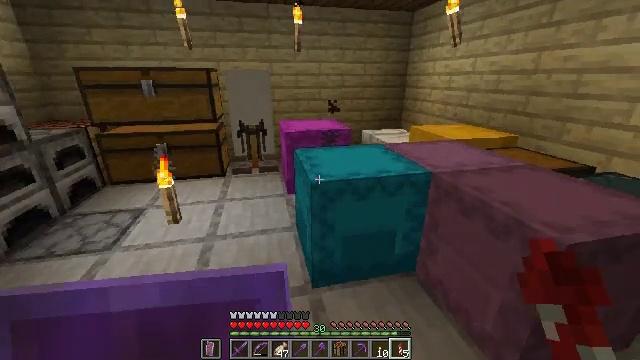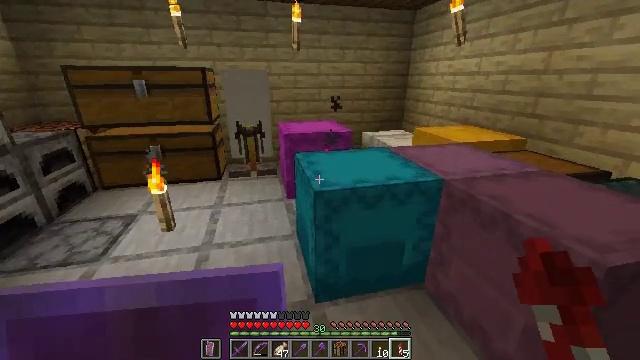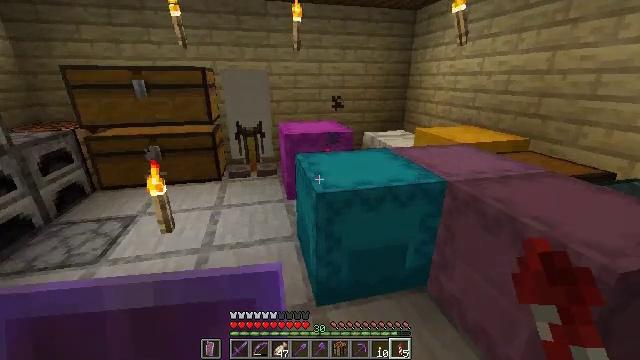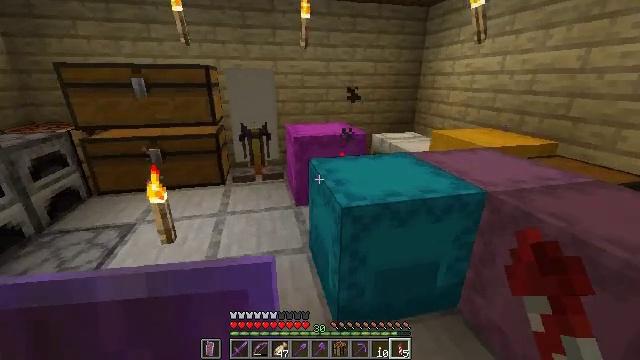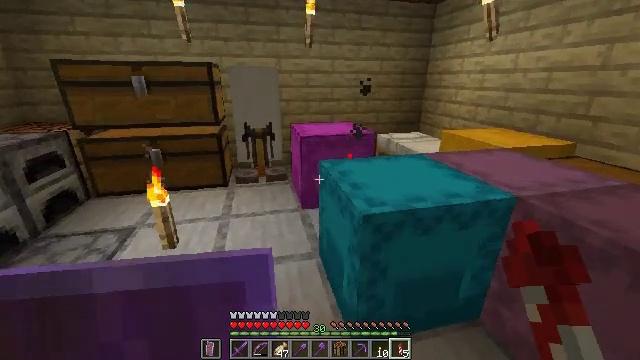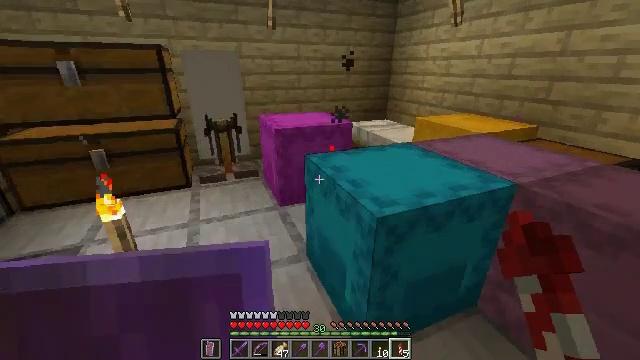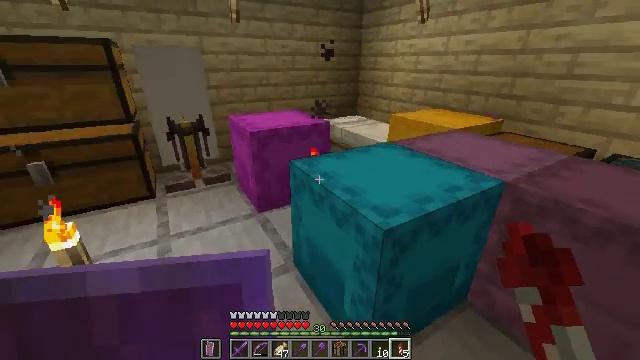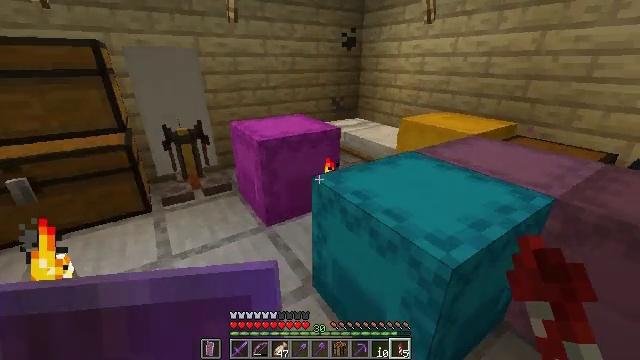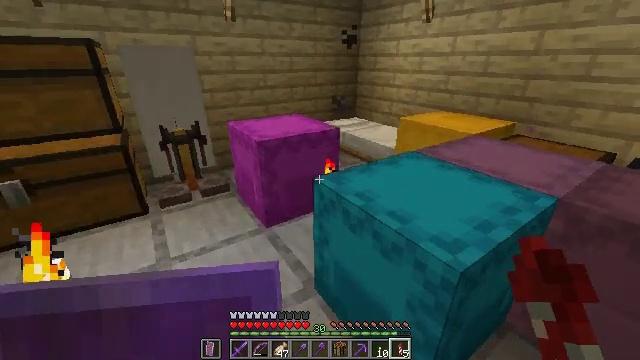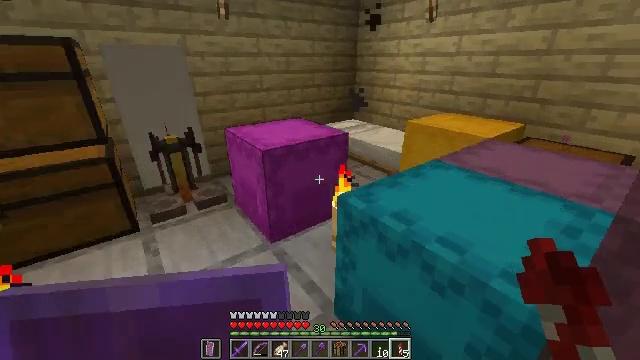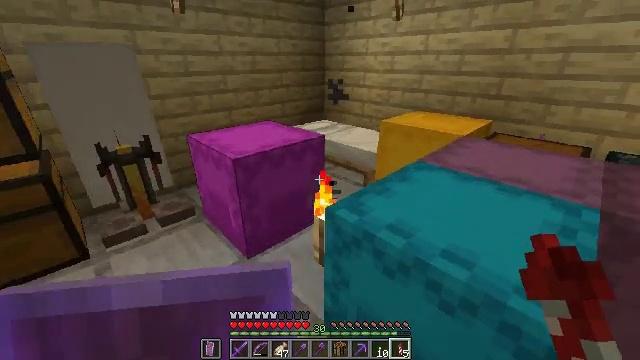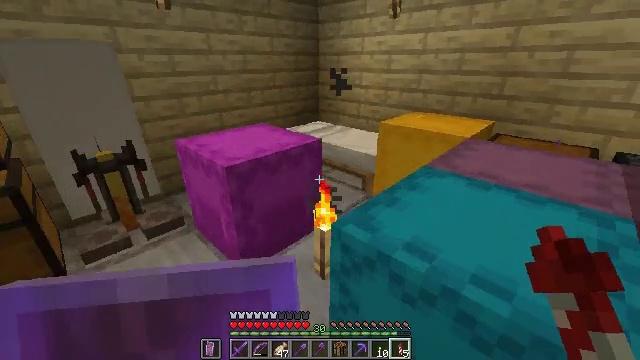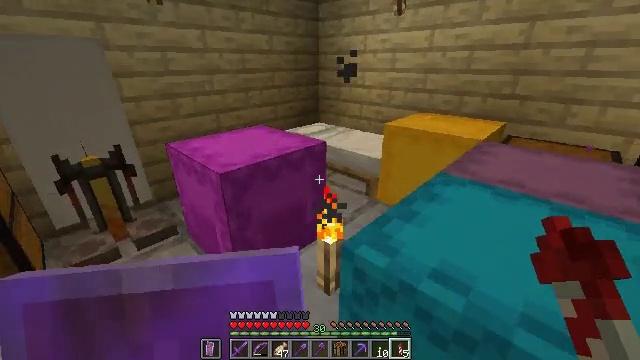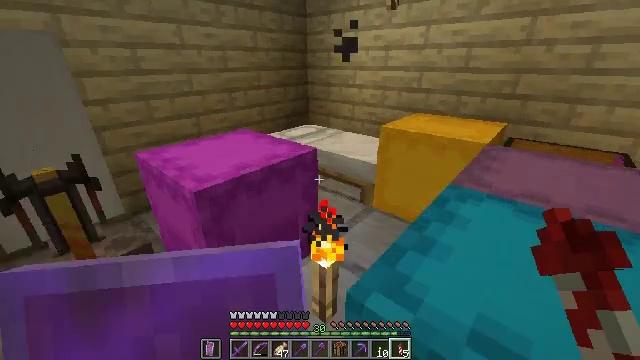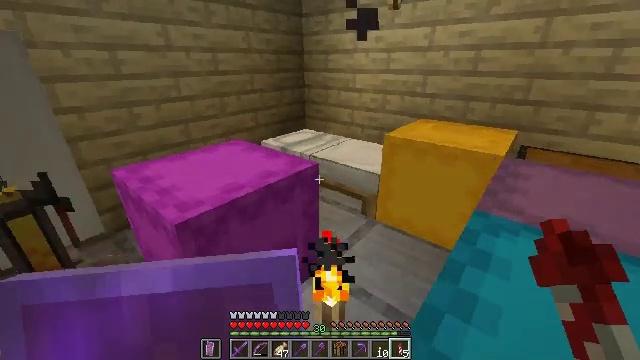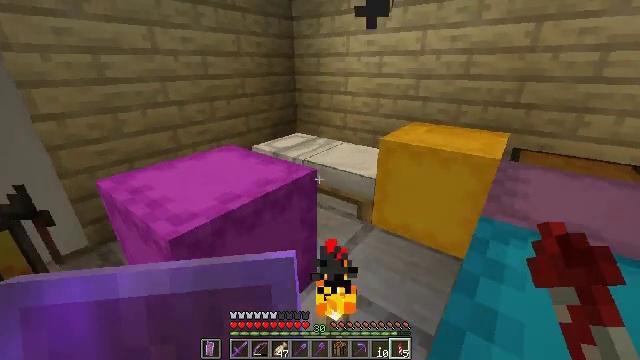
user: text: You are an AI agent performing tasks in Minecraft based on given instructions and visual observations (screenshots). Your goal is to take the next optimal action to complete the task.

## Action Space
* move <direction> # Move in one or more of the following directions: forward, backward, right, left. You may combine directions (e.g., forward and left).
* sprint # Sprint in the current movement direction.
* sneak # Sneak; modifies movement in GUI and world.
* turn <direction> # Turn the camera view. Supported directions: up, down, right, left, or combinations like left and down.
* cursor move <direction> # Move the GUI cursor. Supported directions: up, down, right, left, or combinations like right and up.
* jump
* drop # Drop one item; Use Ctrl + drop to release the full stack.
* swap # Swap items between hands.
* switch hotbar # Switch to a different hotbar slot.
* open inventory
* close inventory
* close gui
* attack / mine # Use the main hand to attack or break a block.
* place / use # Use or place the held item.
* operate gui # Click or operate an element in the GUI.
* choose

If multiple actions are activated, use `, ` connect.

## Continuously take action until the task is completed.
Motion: motion action
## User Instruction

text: Attack the sticky piston to retrieve it.
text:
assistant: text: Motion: move forward and move left
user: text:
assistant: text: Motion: move forward and move left
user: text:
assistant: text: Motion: move forward and move left
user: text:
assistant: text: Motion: move forward and move left
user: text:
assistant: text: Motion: move forward and move left, turn right and down
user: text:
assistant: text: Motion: move forward and move left, turn right
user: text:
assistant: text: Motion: move forward and move left, turn right
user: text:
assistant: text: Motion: move forward and move left
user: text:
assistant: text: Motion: move forward, turn right
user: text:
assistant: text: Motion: move forward, turn right
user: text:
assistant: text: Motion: move forward, turn right
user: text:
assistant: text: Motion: move forward
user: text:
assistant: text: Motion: move forward, turn right
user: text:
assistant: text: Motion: move forward, turn right
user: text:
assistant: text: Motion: move forward, turn right
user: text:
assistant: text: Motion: move forward, turn right
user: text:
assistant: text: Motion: move forward
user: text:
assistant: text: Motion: move forward
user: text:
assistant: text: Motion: no_op
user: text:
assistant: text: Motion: use / place
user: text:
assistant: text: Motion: use / place
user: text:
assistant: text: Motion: use / place
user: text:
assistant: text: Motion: use / place
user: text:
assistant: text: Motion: no_op
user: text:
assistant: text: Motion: no_op
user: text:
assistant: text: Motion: no_op
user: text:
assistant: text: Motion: no_op
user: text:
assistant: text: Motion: no_op
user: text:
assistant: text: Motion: no_op
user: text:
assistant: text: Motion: no_op